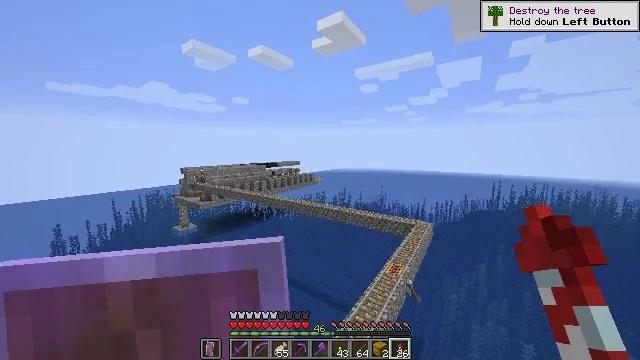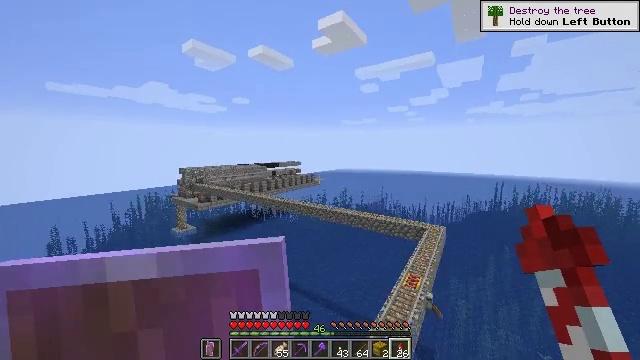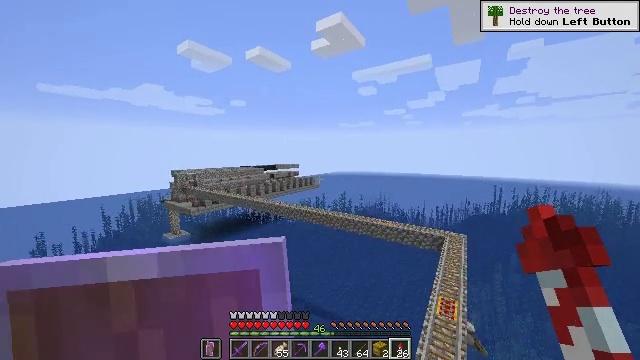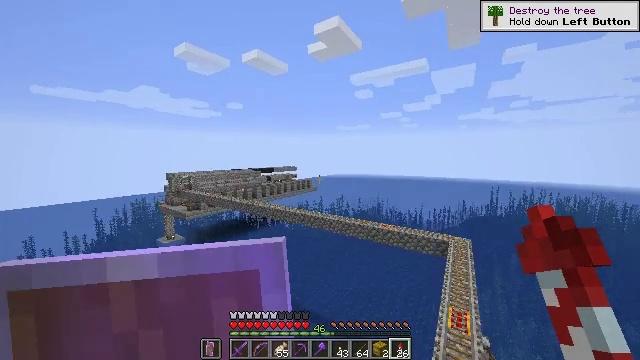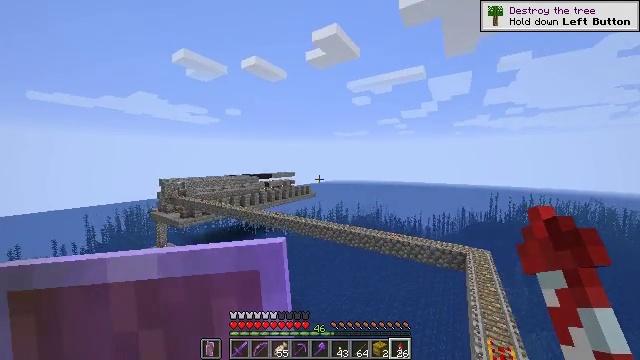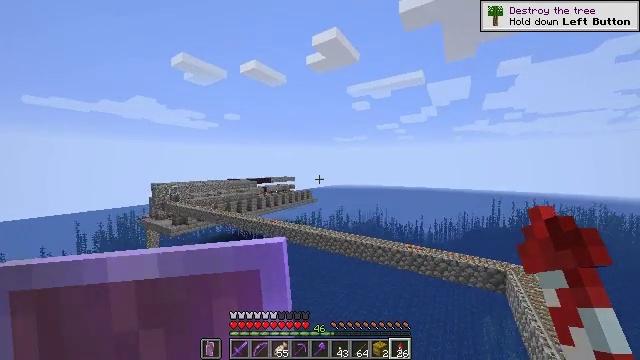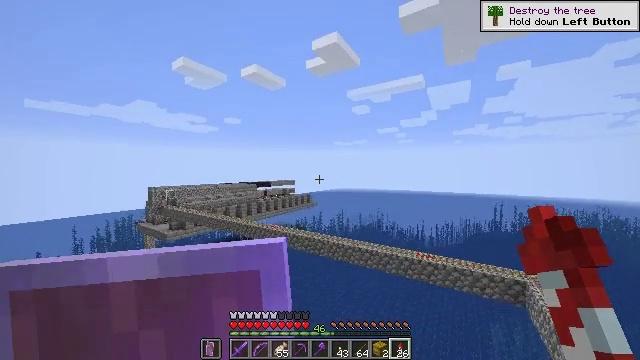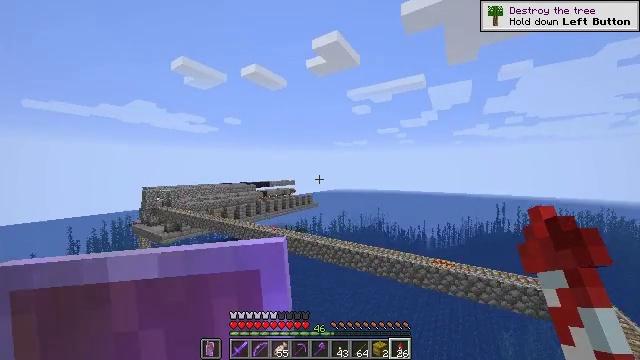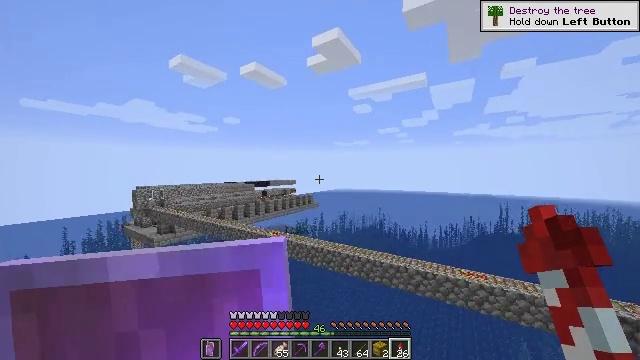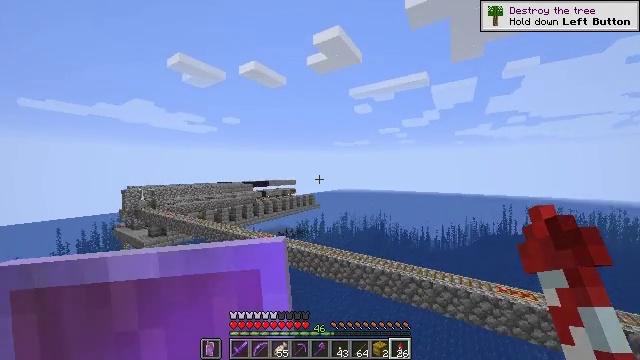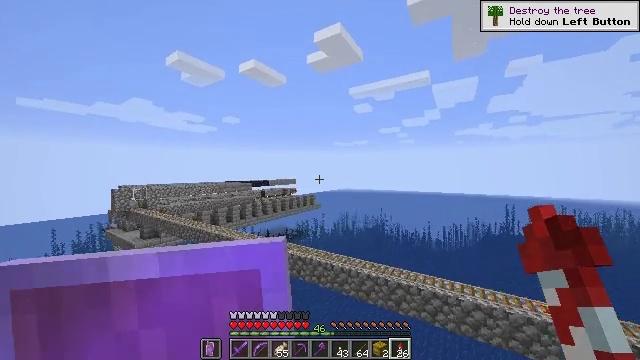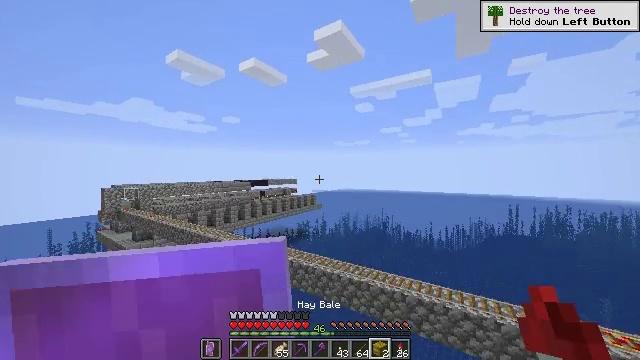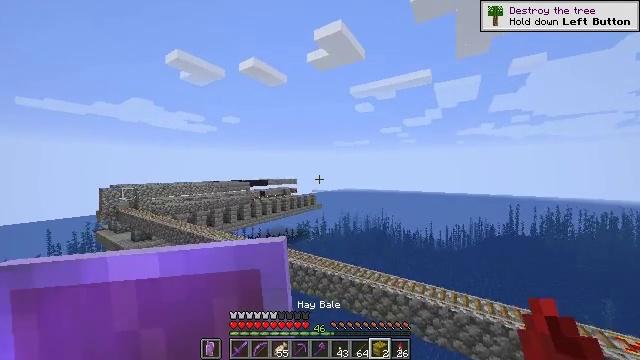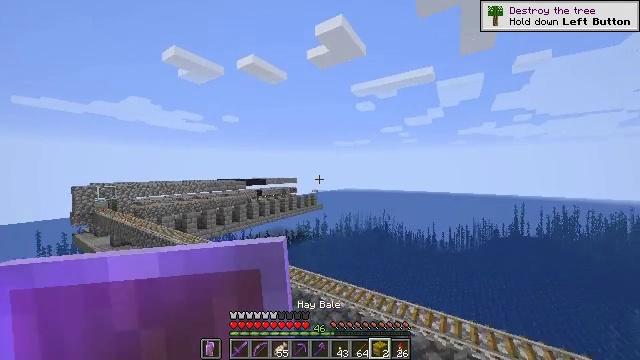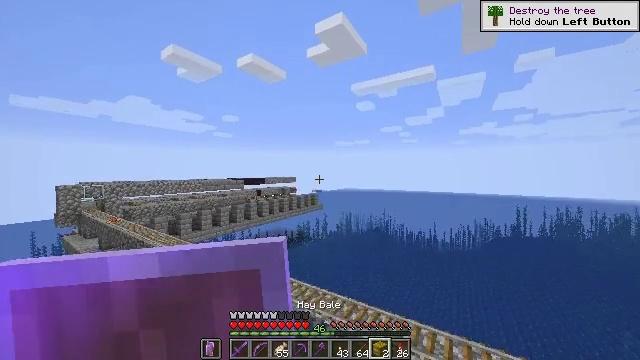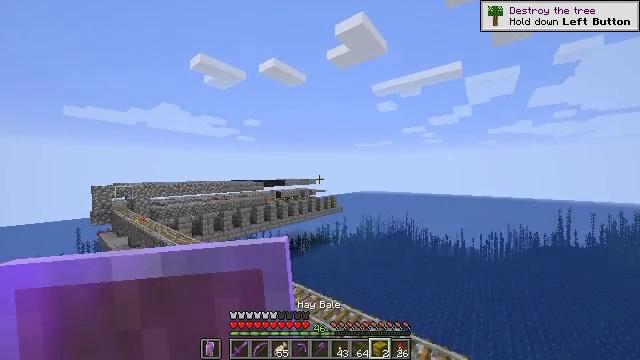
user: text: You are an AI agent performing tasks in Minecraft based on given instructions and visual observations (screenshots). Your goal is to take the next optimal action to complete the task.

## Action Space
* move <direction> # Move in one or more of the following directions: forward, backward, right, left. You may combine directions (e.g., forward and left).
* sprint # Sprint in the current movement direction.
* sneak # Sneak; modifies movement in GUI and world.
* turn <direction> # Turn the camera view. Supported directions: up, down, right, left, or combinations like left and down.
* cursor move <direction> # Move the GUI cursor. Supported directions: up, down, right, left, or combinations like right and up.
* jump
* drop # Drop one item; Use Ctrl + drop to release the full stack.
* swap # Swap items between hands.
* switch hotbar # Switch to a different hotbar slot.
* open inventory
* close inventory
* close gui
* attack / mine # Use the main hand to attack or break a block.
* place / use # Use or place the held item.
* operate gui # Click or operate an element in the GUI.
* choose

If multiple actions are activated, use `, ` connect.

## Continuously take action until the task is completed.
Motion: motion action
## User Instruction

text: Open your crafting interface to make an emerald.
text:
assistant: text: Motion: move forward, sprint
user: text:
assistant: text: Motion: move forward, sprint
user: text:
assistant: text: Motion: move forward, sprint, jump
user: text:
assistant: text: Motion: move forward, sprint, turn up, jump
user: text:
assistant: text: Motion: move forward, sprint, turn up, jump
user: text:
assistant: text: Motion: move forward, sprint, turn up, jump
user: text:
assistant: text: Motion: move forward, sprint, jump
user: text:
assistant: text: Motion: move forward, sprint, jump
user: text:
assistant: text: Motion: move forward, sprint
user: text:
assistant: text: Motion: move forward, sprint
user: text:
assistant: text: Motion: move forward, sprint
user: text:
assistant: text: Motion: move forward, sprint
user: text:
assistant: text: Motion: move forward, sprint
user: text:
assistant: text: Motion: move forward, sprint
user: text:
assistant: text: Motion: move forward, sprint, turn left
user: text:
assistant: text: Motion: move forward, sprint, turn left, jump
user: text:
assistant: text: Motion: move forward, sprint, jump
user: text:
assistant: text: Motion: move forward, sprint, jump
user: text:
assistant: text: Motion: move forward, sprint, jump
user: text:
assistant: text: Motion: move forward, sprint, jump
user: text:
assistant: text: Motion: move forward, sprint
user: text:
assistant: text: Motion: move forward, sprint
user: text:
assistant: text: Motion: move forward, sprint, turn left
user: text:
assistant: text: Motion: move forward, sprint, turn left
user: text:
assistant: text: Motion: move forward, sprint
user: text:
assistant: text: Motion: move forward, sprint
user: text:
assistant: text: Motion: move forward, sprint
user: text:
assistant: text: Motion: move forward, sprint, turn left and up
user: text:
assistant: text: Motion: move forward, sprint, turn up
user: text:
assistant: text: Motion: move forward, sprint, turn up